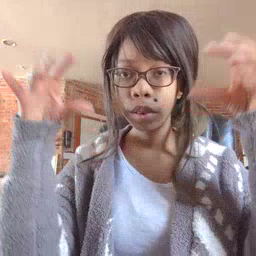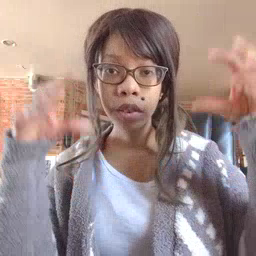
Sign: rain